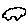
Label: cloud